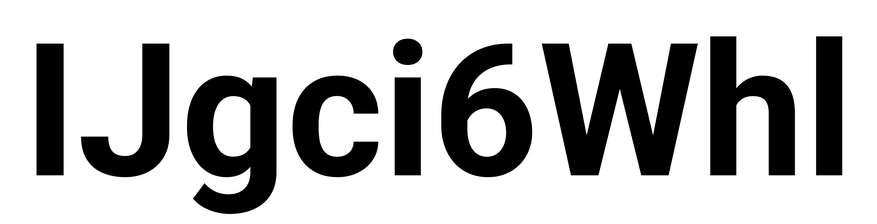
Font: Roboto_Bold